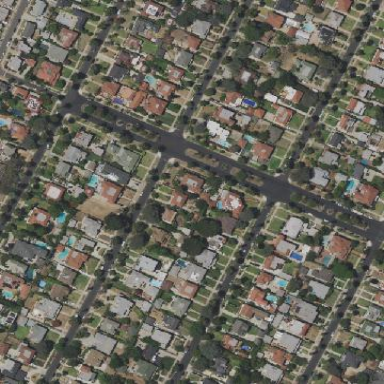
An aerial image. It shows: Residential neighborhood.